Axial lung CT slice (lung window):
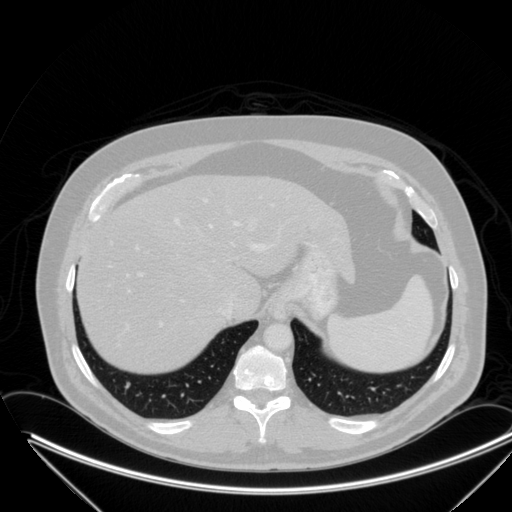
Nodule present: yes
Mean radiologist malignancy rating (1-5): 2.667